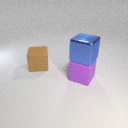
large purple rubber cube in front of large brown rubber cube